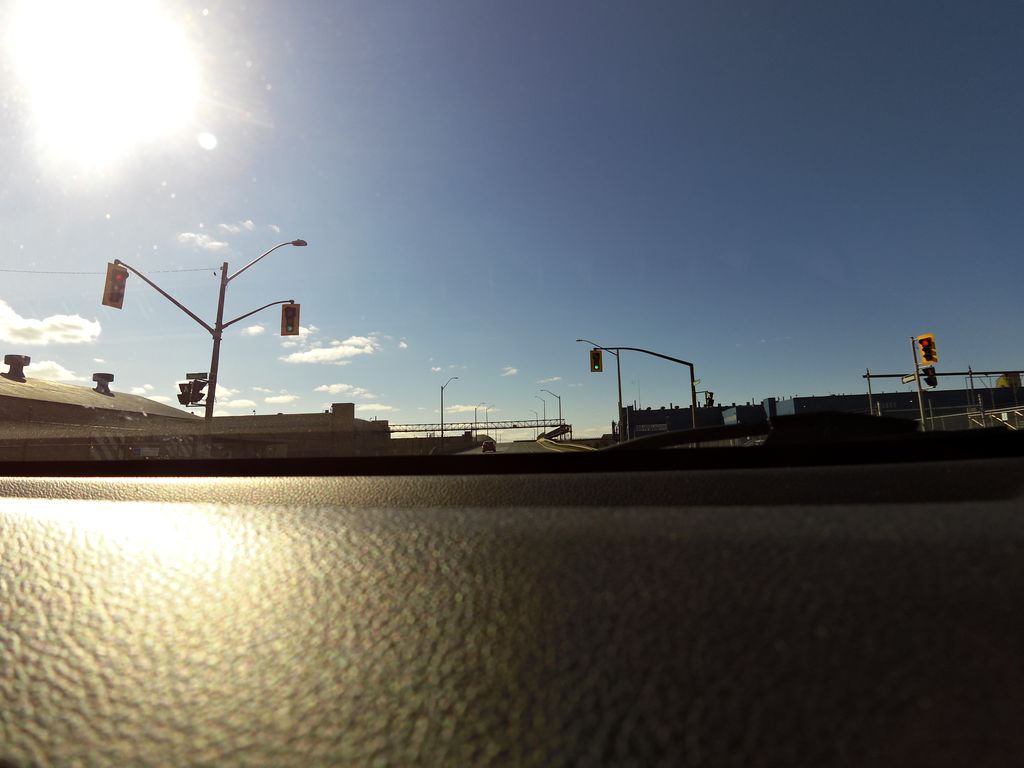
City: hamilton